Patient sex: F
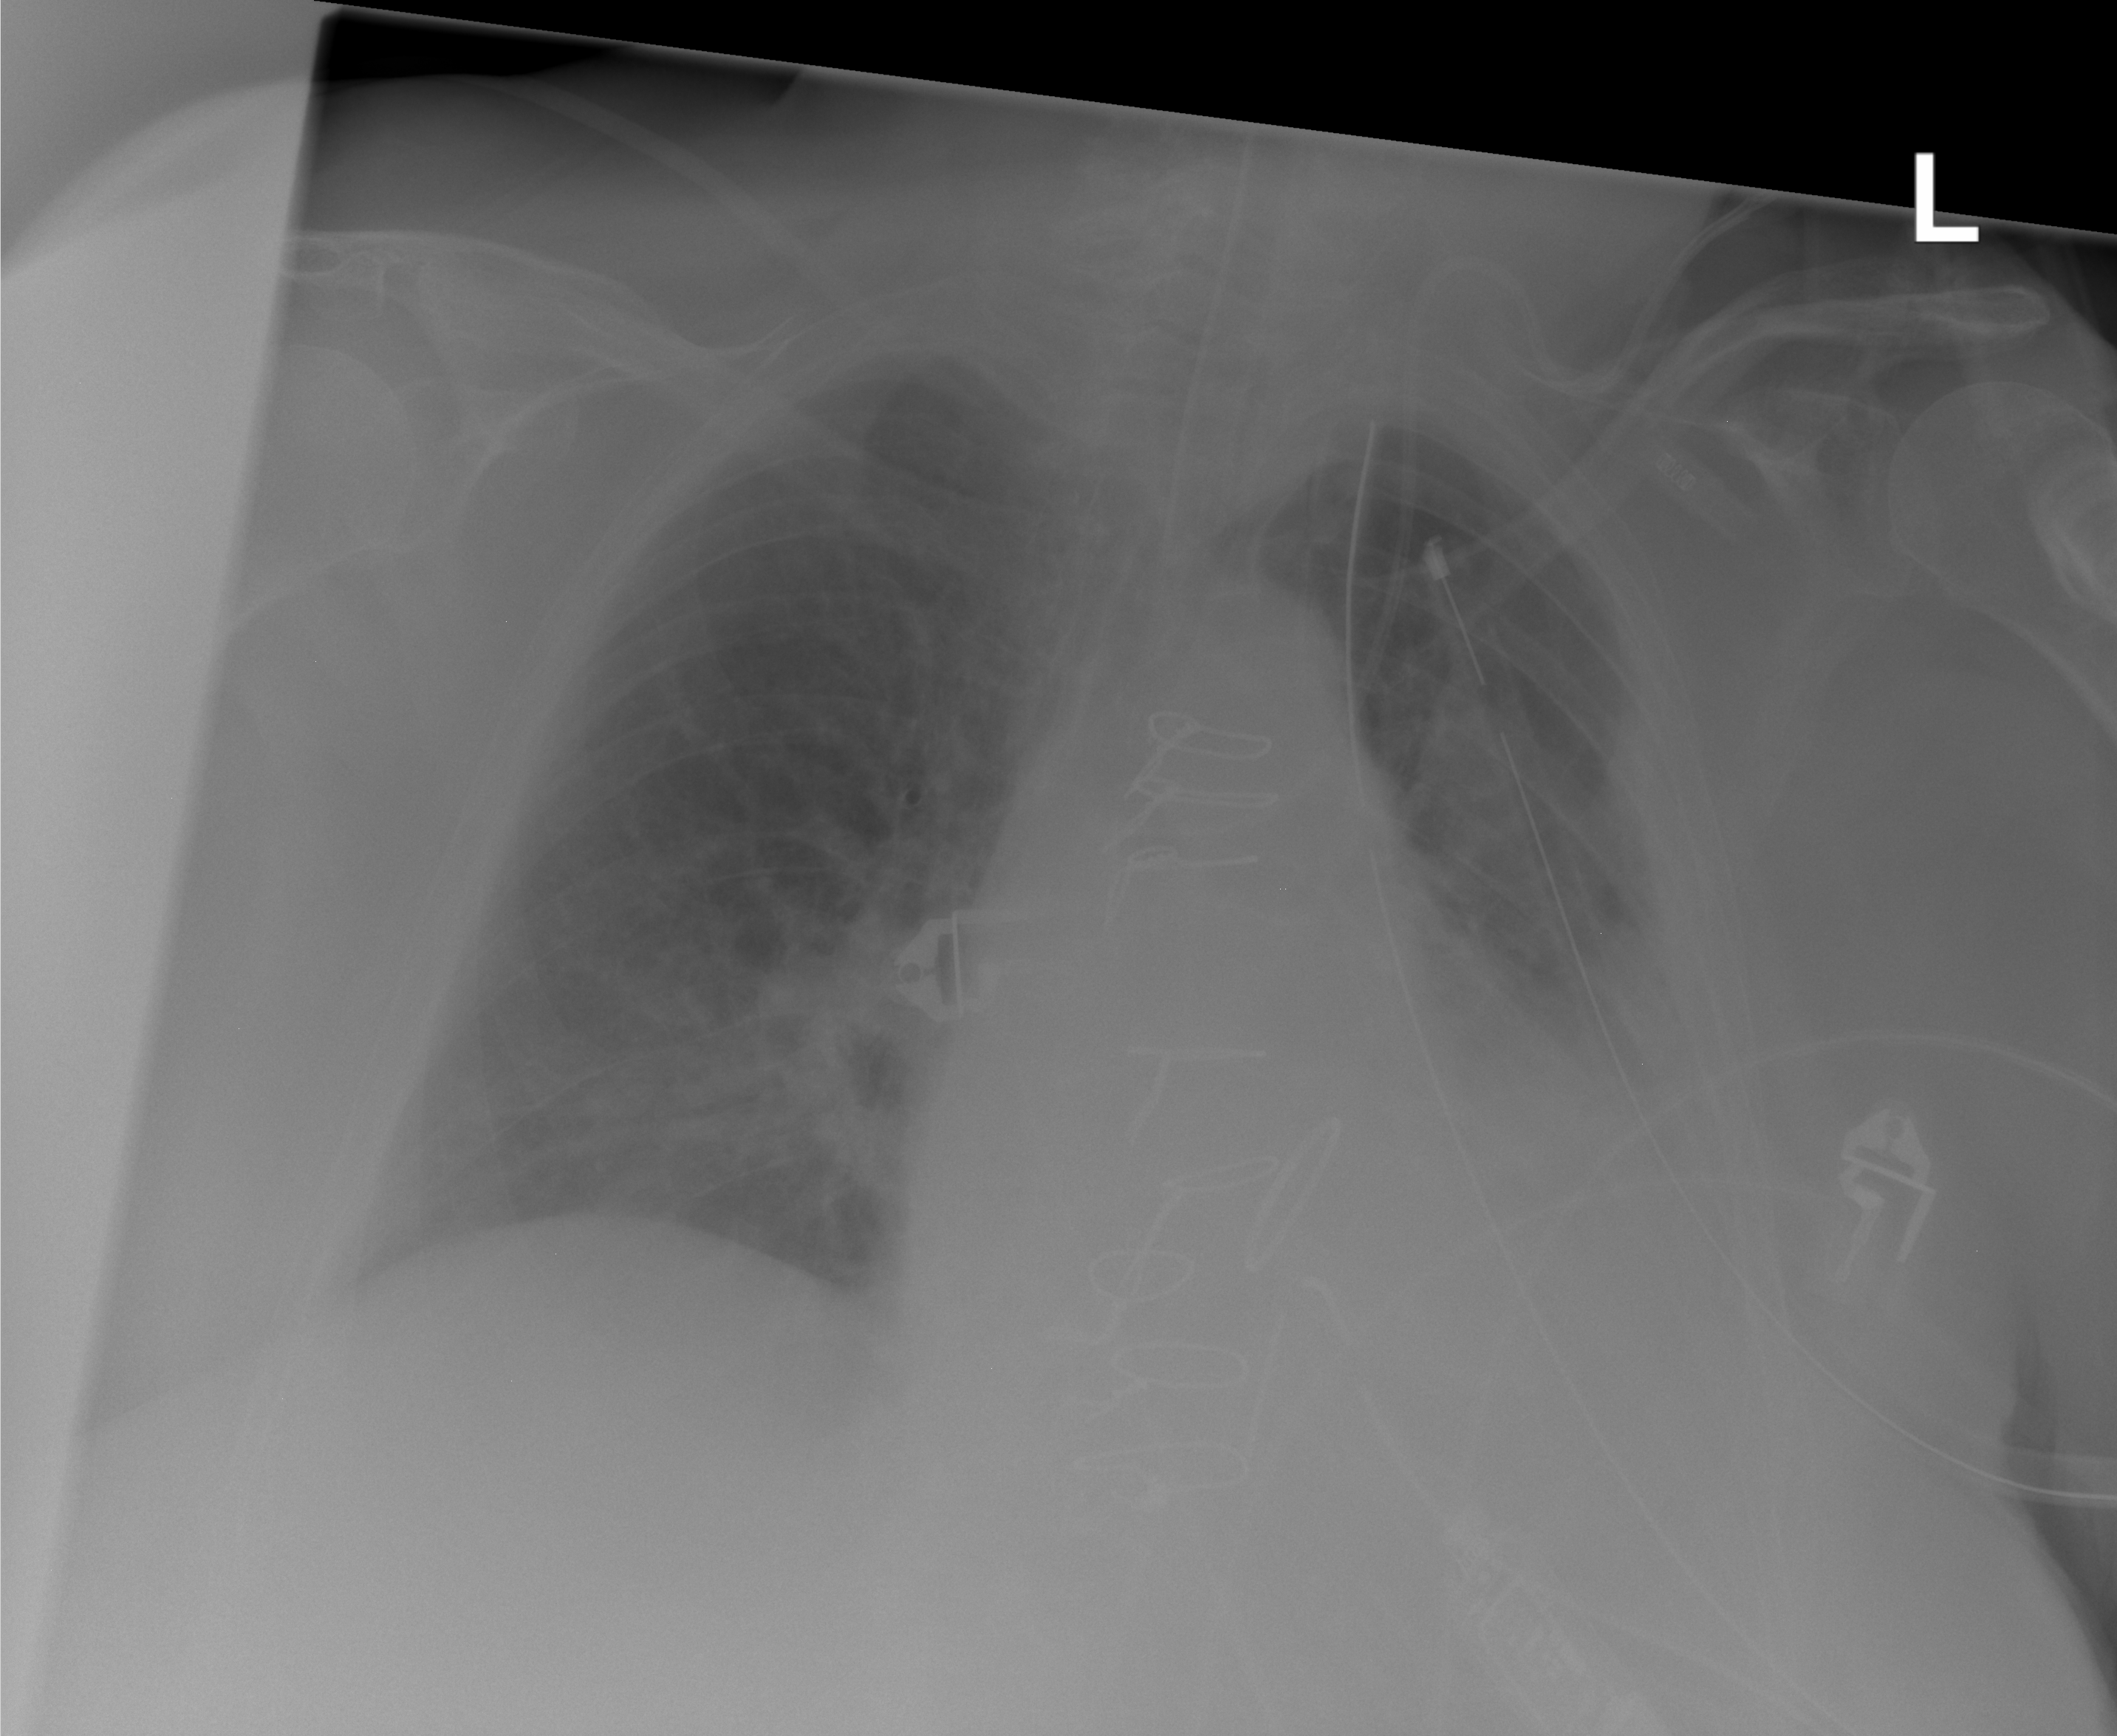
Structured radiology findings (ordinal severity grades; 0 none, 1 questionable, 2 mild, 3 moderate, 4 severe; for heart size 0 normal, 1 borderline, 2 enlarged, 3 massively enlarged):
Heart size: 2
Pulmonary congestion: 2
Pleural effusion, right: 0
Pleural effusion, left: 2
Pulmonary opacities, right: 2
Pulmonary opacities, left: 2
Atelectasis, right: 0
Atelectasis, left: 0